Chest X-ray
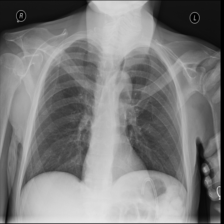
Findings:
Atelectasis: negative
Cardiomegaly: negative
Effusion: negative
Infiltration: negative
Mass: negative
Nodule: negative
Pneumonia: negative
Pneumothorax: negative
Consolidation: negative
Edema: negative
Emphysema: negative
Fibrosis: negative
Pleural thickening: negative
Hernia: negative